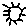
Label: sun